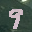
Label: 9